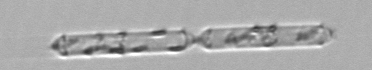
Label: Cerataulina_pelagica